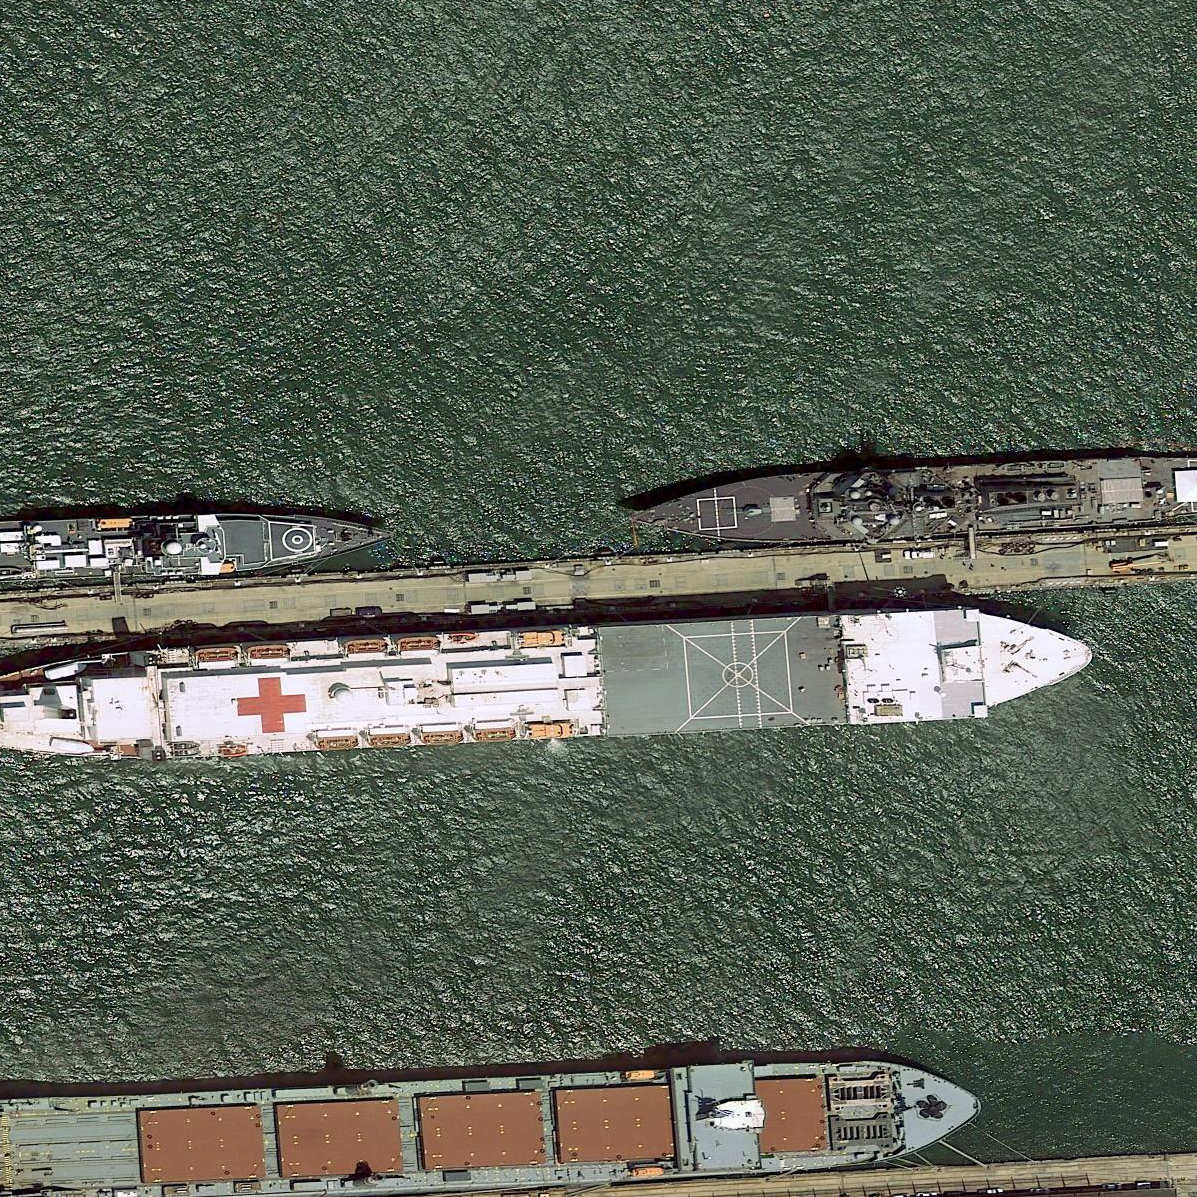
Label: Medical_ship